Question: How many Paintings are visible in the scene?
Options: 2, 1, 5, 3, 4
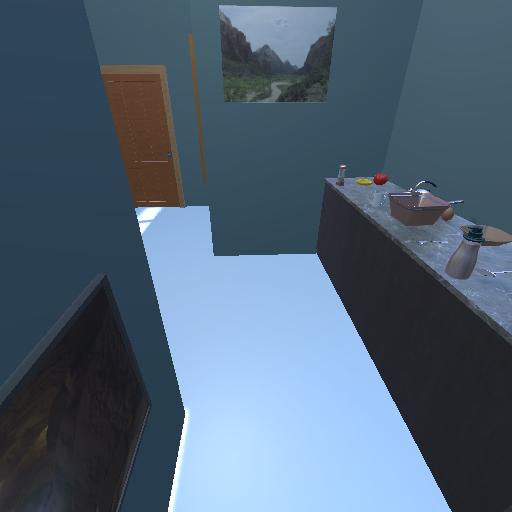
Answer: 2